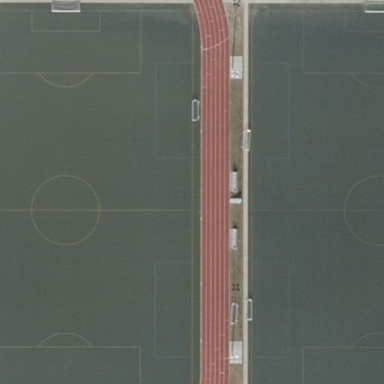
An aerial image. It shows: Sports centre in the leisure land.